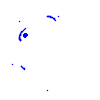
Particle: pion